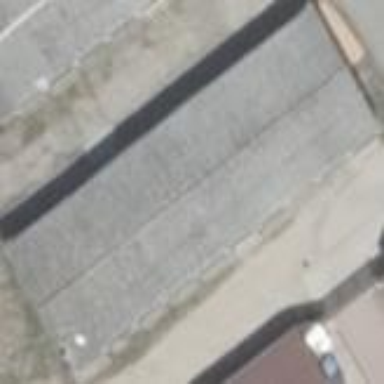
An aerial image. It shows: Group of garages.